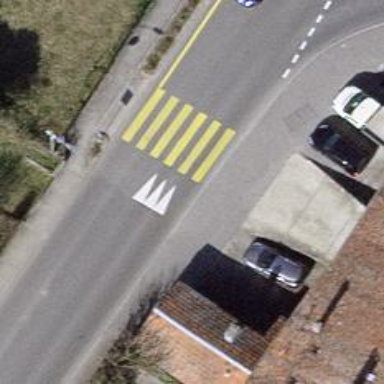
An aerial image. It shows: Traffic hump for calming the traffic.